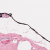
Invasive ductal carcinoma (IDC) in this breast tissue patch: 0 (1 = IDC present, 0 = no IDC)